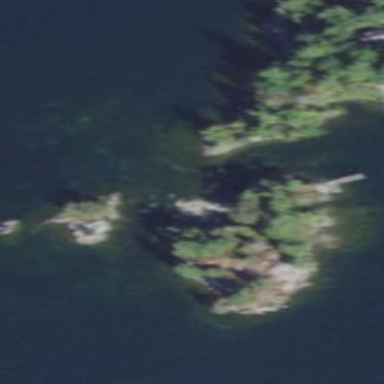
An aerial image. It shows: Islet.